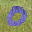
Label: 0